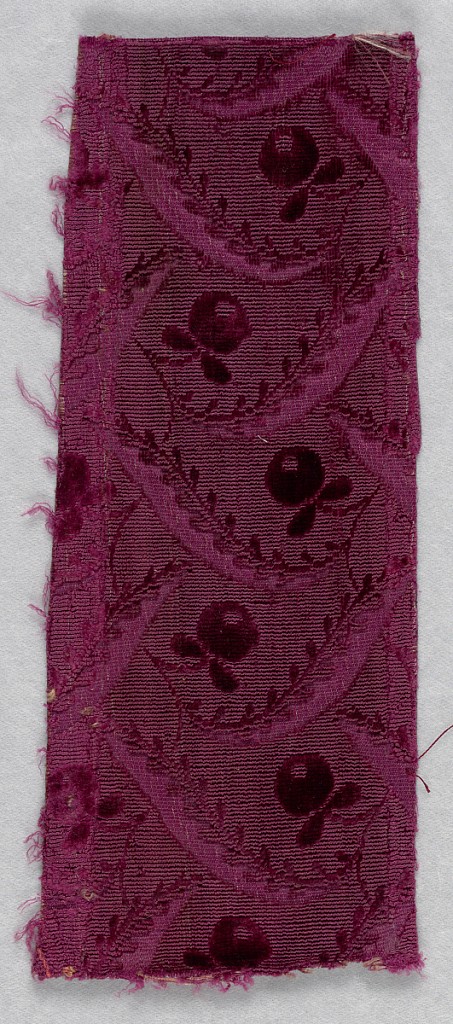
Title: Fragment
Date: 18th century
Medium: silk Technique: cut and uncut supplementary warp pile (velvet) in a satin foundation
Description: Fragment of cut and uncut dark pink velvet in a design of flower buds and leaves.